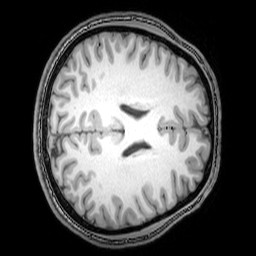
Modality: T1w
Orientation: axial
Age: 21
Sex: male
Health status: healthy
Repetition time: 0.081 s
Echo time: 0.037 s